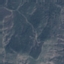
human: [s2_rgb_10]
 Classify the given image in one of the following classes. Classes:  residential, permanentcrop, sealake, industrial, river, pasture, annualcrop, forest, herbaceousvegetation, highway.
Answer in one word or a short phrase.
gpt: HerbaceousVegetation